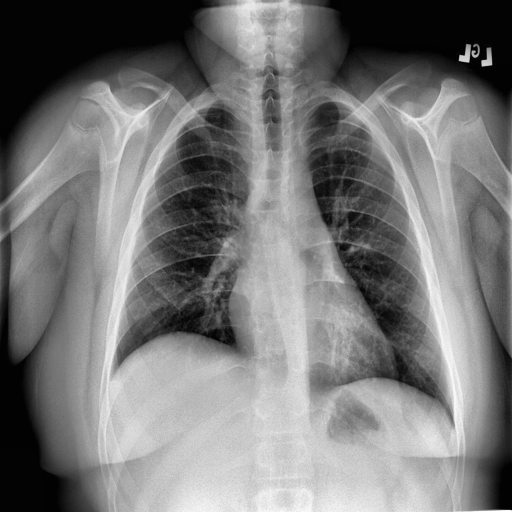
Finding: NORMAL